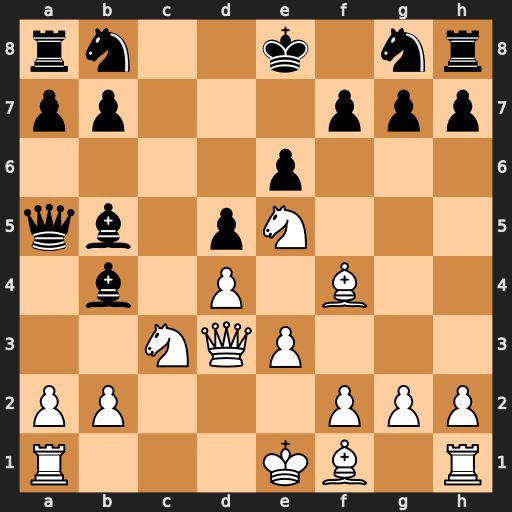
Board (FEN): rn2k1nr/pp3ppp/4p3/qb1pN3/1b1P1B2/2NQP3/PP3PPP/R3KB1R
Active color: w
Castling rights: KQkq
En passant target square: -
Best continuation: Qxb5+ Qxb5 Bxb5+